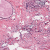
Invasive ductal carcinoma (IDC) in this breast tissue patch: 0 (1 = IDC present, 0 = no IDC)